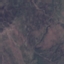
Label: HerbaceousVegetation